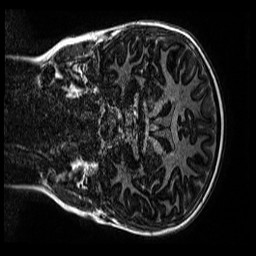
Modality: MP2RAGE
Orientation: coronal
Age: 9
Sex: male
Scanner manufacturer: siemens
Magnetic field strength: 3 T
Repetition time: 4 s
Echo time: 0.00299 s